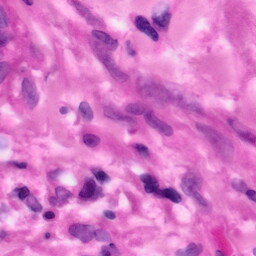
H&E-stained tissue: Pancreatic